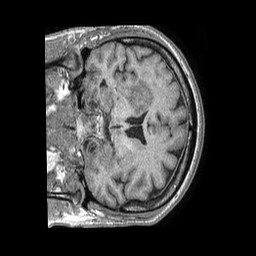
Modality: T1w
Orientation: coronal
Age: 58
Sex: male
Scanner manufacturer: philips
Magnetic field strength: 1.5 T
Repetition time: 0.007774 s
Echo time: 0.003601 s